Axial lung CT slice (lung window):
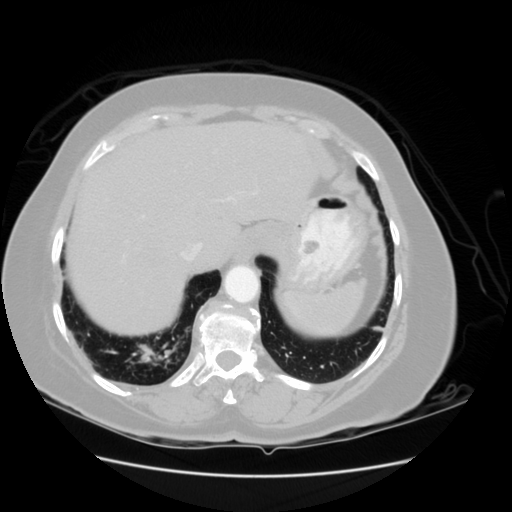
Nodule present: no